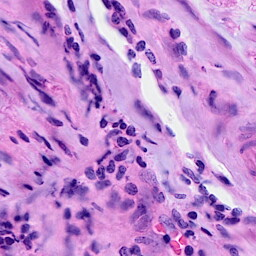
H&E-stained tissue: Breast